Interaction volume radius: 5 \u00c5
Interaction volume height: 10 \u00c5
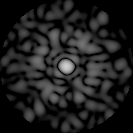
Disorder parameter: 0.8975